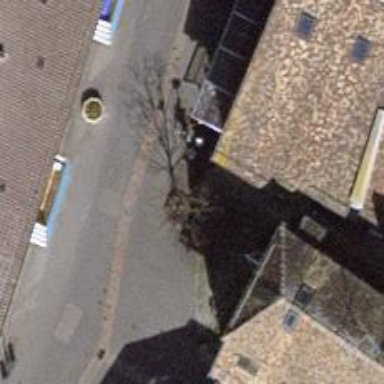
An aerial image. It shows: Cafe.